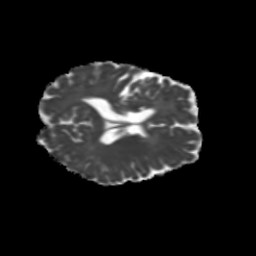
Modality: MD
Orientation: axial
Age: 40
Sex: female
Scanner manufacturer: siemens
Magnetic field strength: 3 T
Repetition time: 5.25 s
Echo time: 0.08 s